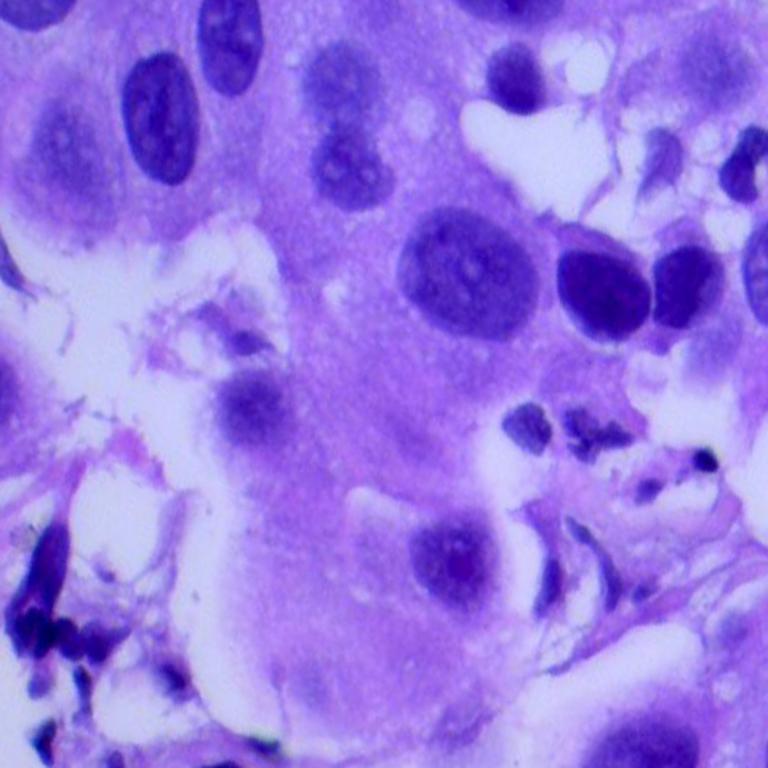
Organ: lung
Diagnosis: adenocarcinomas